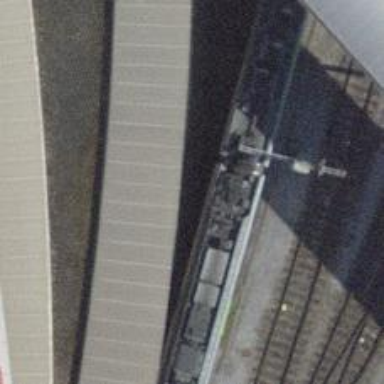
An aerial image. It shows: Abandoned railway yard with electrified contact line.Only one track is present in the yard.